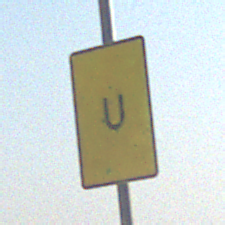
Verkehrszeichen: AnkuendigungOderFortsetzungUmleitungOhnePfeilsymbol
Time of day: MorningAfternoon
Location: Outdoor (Special)
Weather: Clear
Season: NotSpecified
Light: Natural